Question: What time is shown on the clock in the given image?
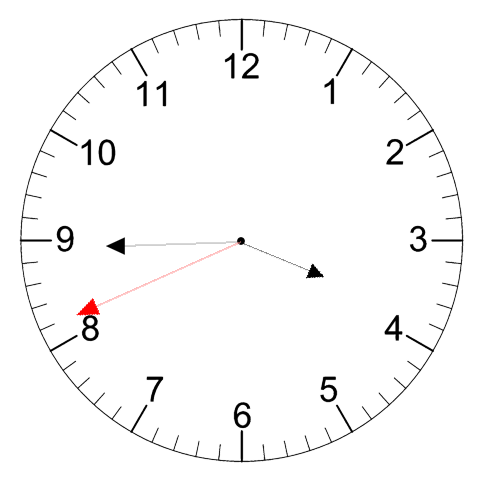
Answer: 03:44:41